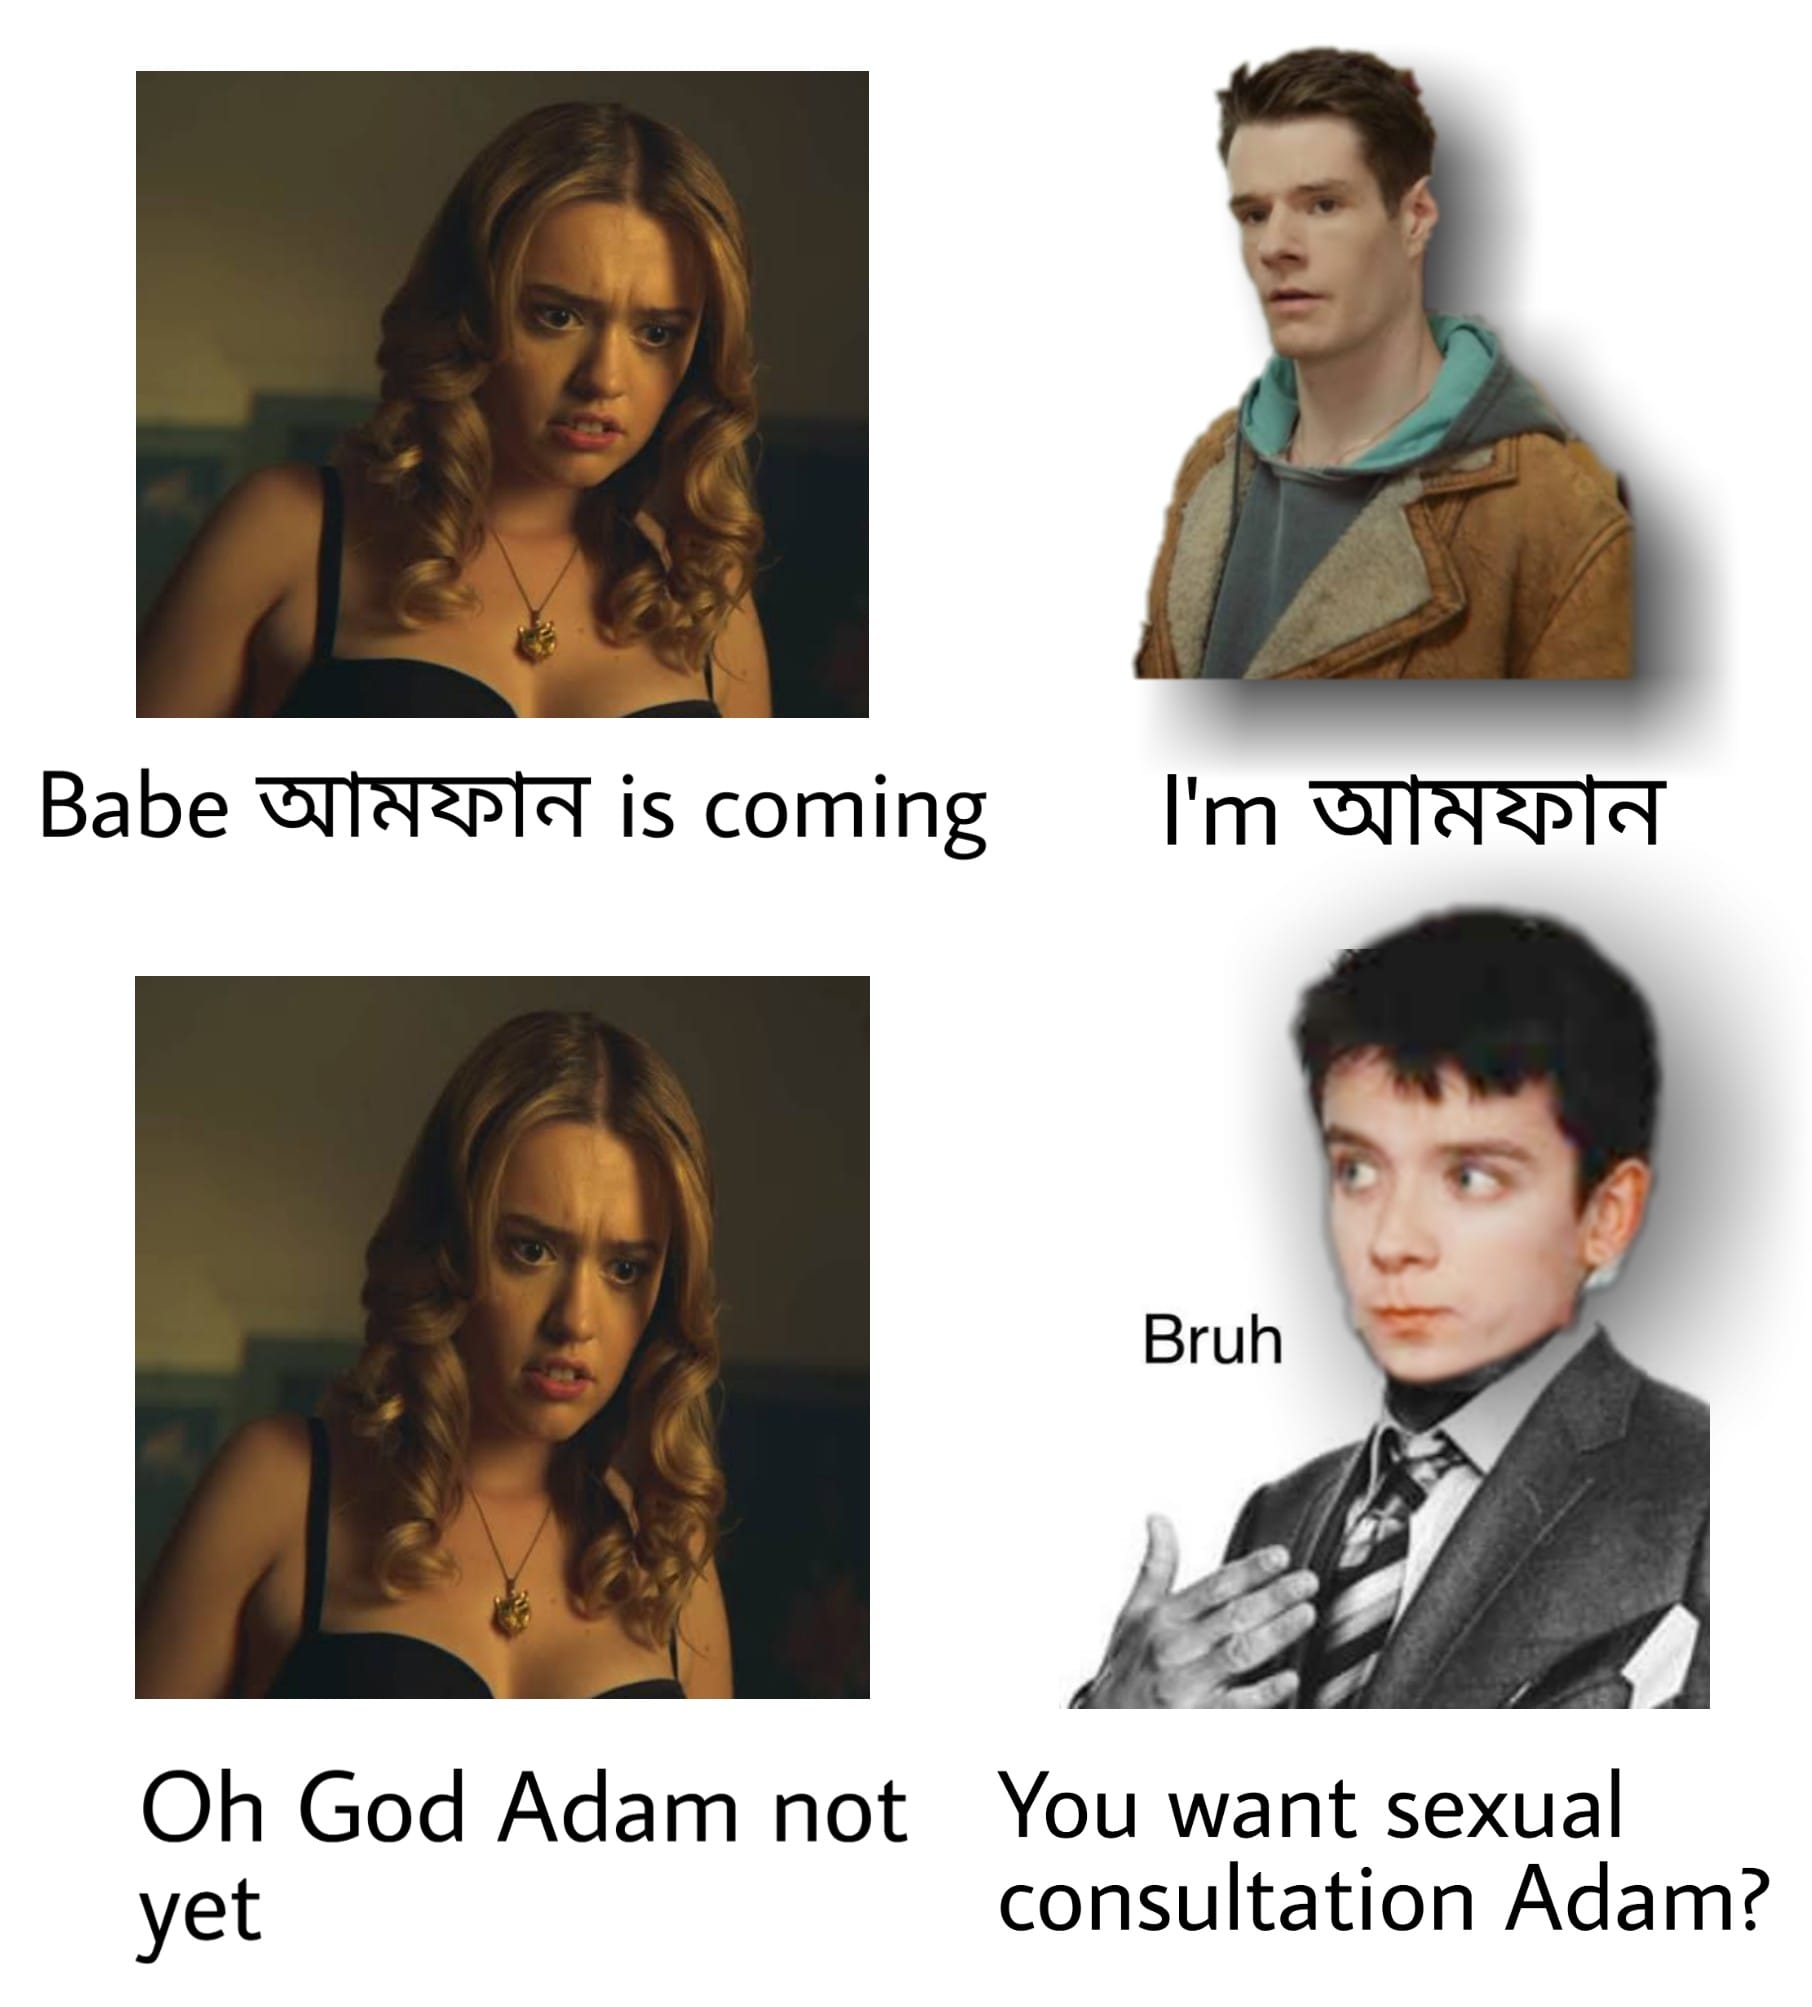
Caption: Babe আমফান is coming    I'm  আমফান   Oh God Adam not yet    Bruh  You want sexual consultation Adam?
Label: hate